Question: Unfortunately, the workaround given by Oracle and others here (<URL> for getting around the 7 update 45 problem does NOT work if your app needs to access its loaded signed jar manifests. In my case, our app does this so as to log the relevant manifest info.
With my web start app, everything worked fine and dandy with the "Trusted-Library" attribute that needed to be added for 7u21. With 7u45, removing the "Trusted-Library" attribute and adding in all the additional attributes talked about in other workarounds will NOT work -- I will get the same warning that you would get if you were running 7u21 without the Trusted-Library attribute (stating the application contains both signed and unsigned code):

I've tried just about every manifest/JNLP permutation possible -- nothing cuts the mustard.
What I've found is that, basically, when we load one of our applets' jar manifests (not the JRE jars), and call hasMoreElements, additional security checks occur which trigger the warning:
'''
public List<String> getManifests() {
...
Enumeration<URL> urls = getClass().getClassLoader().getResources("META-INF/MANIFEST.MF");
while (urls.hasMoreElements()) {
.... a bunch of loop stuff
// at the end of the loop...
System.out.println("Checkpoint SGMLOOP8.");
System.out.println("Breaking....");
//break; <<<<<<---- if the next jar is one of our signed jars, the next line will trigger the warning. If instead we choose to break, the app works perfectly with no warning.
System.out.println("urls.hasMoreElements(): " + (urls.hasMoreElements() ? "true" : "false")); <<<<<<-------- will evaluate to false if user clicks Block on the warning, otherwise will evaluate to true when our signed jars are next
System.out.println("Checkpoint SGMLOOP9.");
}
...
}
'''
This is what prints out in the Java console at maximum tracing:
'''
Checkpoint SGMLOOP8.
Breaking.... <<<<---- console output pauses here until user answers warning
security: resource name "META-INF/MANIFEST.MF" in http://<path_to_jar> : java.lang.SecurityException: trusted loader attempted to load sandboxed resource from http://<path_to_jar>
(message repeats for all our signed jars)
urls.hasMoreElements(): false <<<<---- false because user clicked blocked, otherwise true when user clicks don't block
Checkpoint SGMLOOP9.
'''
It took me to figure out this out, because for some reason when a signed manifest that passes security checks earlier in the startup process, and then later is accessed and is complained about, I don't naturally think it's complaining about , but rather the resources referenced by the manifest. Go figure!
Looking into the Java source code, I can see why the warning could possibly happen (hasMoreElements leads to more security checks):
'''
// getResources is called in my code above
java.lang.ClassLoader
public Enumeration<URL> getResources(String name) throws IOException {
Enumeration[] tmp = new Enumeration[2];
if (parent != null) {
tmp[0] = parent.getResources(name);
} else {
tmp[0] = getBootstrapResources(name);
}
tmp[1] = findResources(name); <<<<------ This returns a new Enumeration<URL> object which has its own "hasMoreElments()" method overwritten - see below code
return new CompoundEnumeration<>(tmp);
}
java.net.URLClassLoader
public Enumeration<URL> findResources(final String name)
throws IOException
{
final Enumeration<URL> e = ucp.findResources(name, true);
return new Enumeration<URL>() {
private URL url = null;
private boolean next() {
if (url != null) {
return true;
}
do {
URL u = AccessController.doPrivileged( <<-- Security context could block this
new PrivilegedAction<URL>() {
public URL run() {
if (!e.hasMoreElements())
return null;
return e.nextElement();
}
}, acc);
if (u == null)
break;
url = ucp.checkURL(u); <<-- Security checks done in here
} while (url == null);
return url != null;
}
public URL nextElement() {
if (!next()) {
throw new NoSuchElementException();
}
URL u = url;
url = null;
return u;
}
public boolean hasMoreElements() {
return next();
}
};
}
'''
Yes, the manifests Yes, the manifests In fact, this is by the fact that the jars load just fine and execute, as long as we don't try to directly access their manifests! Just to assuage your fears though, here are the relevant manifest attributes (I've tried MANY additions/subtractions of the below attributes):
'''
Manifest-Version: 1.0
Ant-Version: Apache Ant 1.7.0
Created-By: 24.45-b08 (Oracle Corporation)
Application-Name: AppName
Codebase: *
Permissions: all-permissions
Application-Library-Allowable-Codebase: *
Caller-Allowable-Codebase: *
Trusted-Only: false
Class-Path: jar1.jar jar2.jar jar3.jar
Specification-Title: AppName
Specification-Version: 1.0
Specification-Vendor: CompanyName
Implementation-Title: AppName
Implementation-Version: 1.0
Implementation-Vendor: CompanyName
'''
Should the warning be happening when we try to access the manifests? As it stands, we either have to choose to force users see the warning every time, or we have to remove our logging of our signed jar manifest info. Seems like a bad choice, especially since this manifest info is very useful for debugging issues as it is really the only way to verify an end-user is running the correct version of the app (short of direct physical inspection on-site). This is especially true of our applet since the jars are allowed to be cached on client systems (along with the corresponding JavaScript to access the applet), meaning they could very easily be running the wrong jars after upgrades/downgrades, etc. Not having this info in our logs could lead to large headaches in the future.
Any ideas? This is especially frustrating since Oracle intends to fix the Trusted-Library issue anyway, so putting all this investigative work into this may be doing nothing more than wasting my weekend. Grrr....
One observation I had was that first jar that ran into the security exception actually had a dependency on a different jar in my app. I thought, "maybe the dependent jar's manifest should be read in first?" So I forced the load-order so that non-dependent jars would be loaded first. End result? I could see the non-dependent jar now threw the security exception first... and there is still a warning.
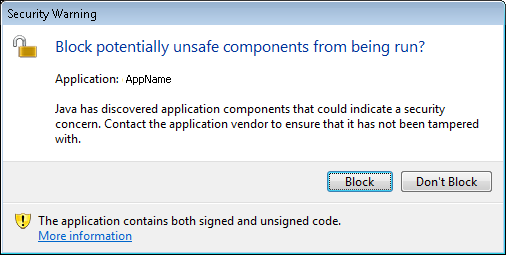
Answer: Wanted to update this question to say that as of Java 7 Update 55, this issue has been rendered moot since it is possible again to put in both "Trusted-Library" and "Caller-Allowable-Codebase" manifest attributes simultaneously. With both of these attributes in the manifest, the warning will not be triggered.